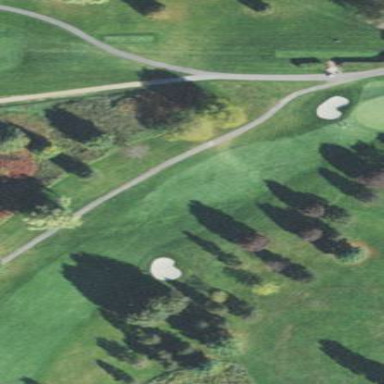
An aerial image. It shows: Grassy area designated as golf fairway.